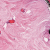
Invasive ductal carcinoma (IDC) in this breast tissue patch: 0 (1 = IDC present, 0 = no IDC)